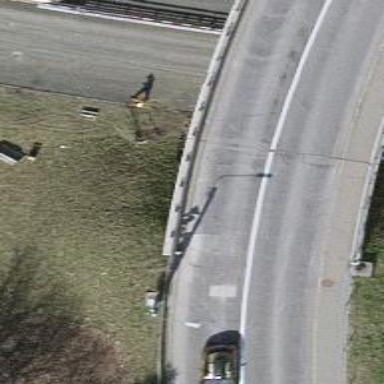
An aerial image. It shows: Guard rail.